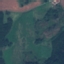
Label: Pasture